Question: I want to decode a json string via jquery in my site, but this error displayed in Firefox console :

I used the following code:
'''
var arrayJSON = $.parseJSON('[{"id":"1","title":"pyshgftr"}, {"id":"2","title":"mwDw`t dh gnh mwrd bHth"}, {"id":"3","title":"qran z hrgwnh tHryf mnzWh st "}, {"id":"4","title":"dw ktb z dw grwh "}, {"id":"5","title":"bh khTr khSwmt frqh ~ tyshh br ryshh slm nznyd"}, {"id":"6","title":"dlyl `ql~ w nql~ br `dm tHryf"}, {"id":"7","title":"tqyWh dr ktb w snWt "}, {"id":"8","title":" tqyWh chyst? "}, {"id":"9","title":" frq tqyWh b nfq "}, {"id":"10","title":" tqyWh dr trzw~ `ql "}, {"id":"11","title":" tqyWh dr ktb llh "}, {"id":"12","title":" tqyWh dr rwyt slm~ "}, {"id":"13","title":" ay tqyWh fqT dr brbr kfWr st? "}, {"id":"14","title":" prssh h~ b~ jwb "}, {"id":"15","title":" SHbh kynnd? "}, {"id":"16","title":"`dlt SHbh "}, {"id":"17","title":" dw `qydh mtDd "}, {"id":"18","title":" tndrwn tnzyh "}, {"id":"19","title":" tqyWh mdry~ "}, {"id":"20","title":" tqyWh Hrm "}]');
'''
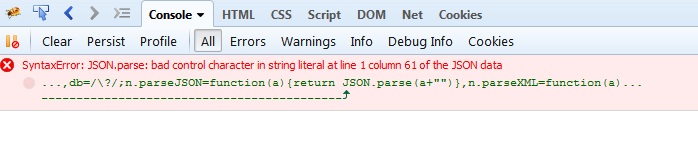
Answer: if you can, remove all " " and it will be fine